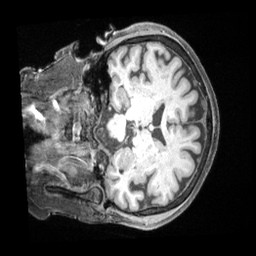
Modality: T1w
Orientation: coronal
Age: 75
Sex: female
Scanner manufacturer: siemens
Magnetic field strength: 3 T
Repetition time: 2.5 s
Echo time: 0.00222 s